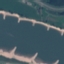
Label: River